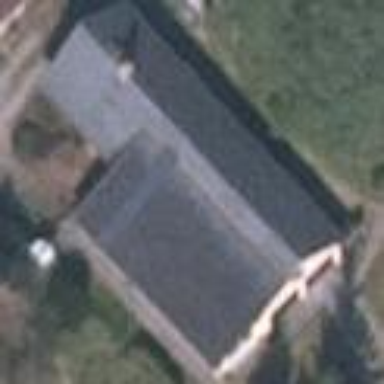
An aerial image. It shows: Detached building with gabled roof.